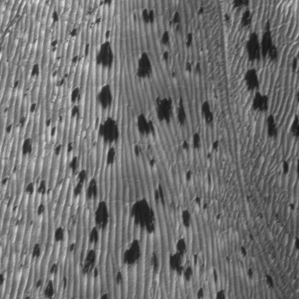
Label: frost